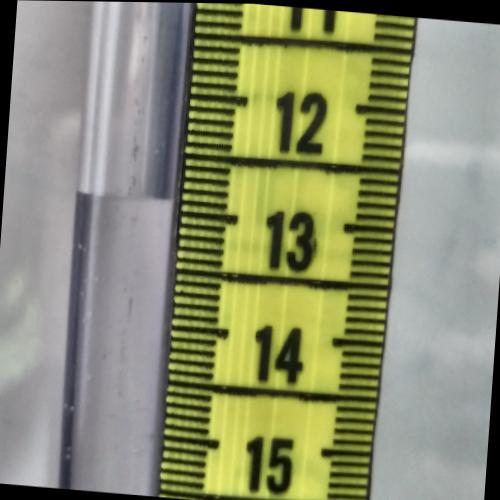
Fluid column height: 12.9 cm